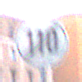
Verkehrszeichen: EndeGeschwindigkeit110
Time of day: SunriseSunset
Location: Outdoor (Urban)
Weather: Clear
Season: NotSpecified
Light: Natural